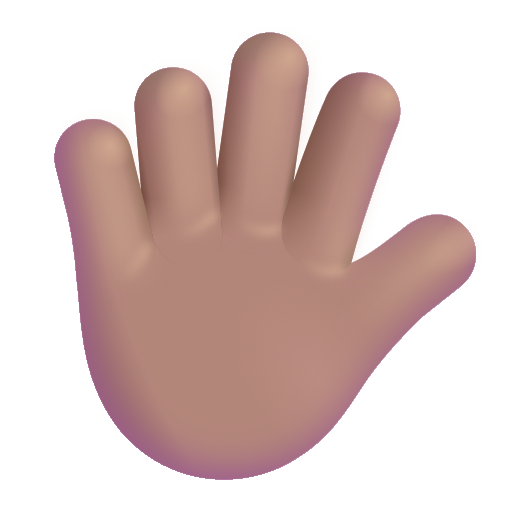
hand with fingers splayed color